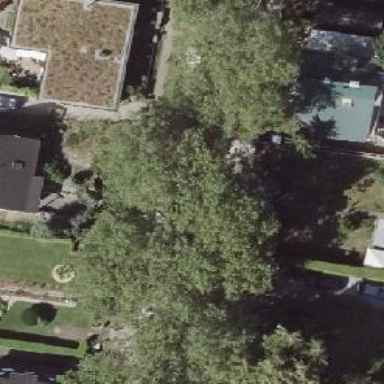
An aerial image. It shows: Beautiful avenue lined with deciduous broadleaved trees.